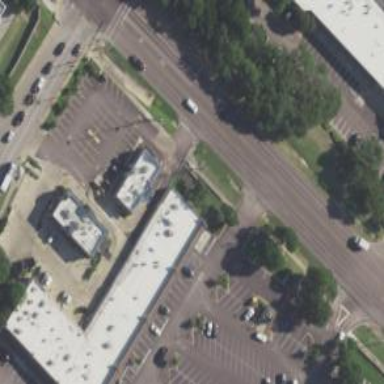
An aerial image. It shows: Retail building.